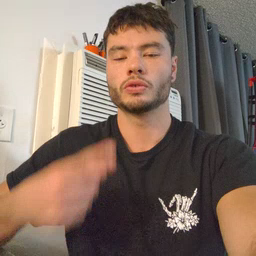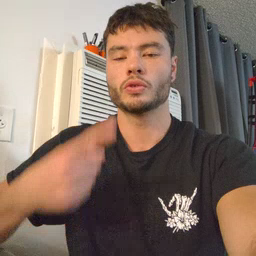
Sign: red